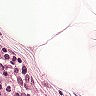
Metastatic tissue present: no